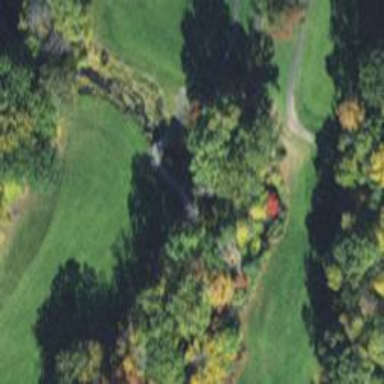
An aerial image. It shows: View of golf hole.